You are looking at the envelope spectrum of a bearing's vibration signal. The marked vertical lines are the theoretical fault frequencies for the outer race, inner race, rolling elements, and cage. Classify the bearing condition as one of: normal, inner_race, outer_race, ball.
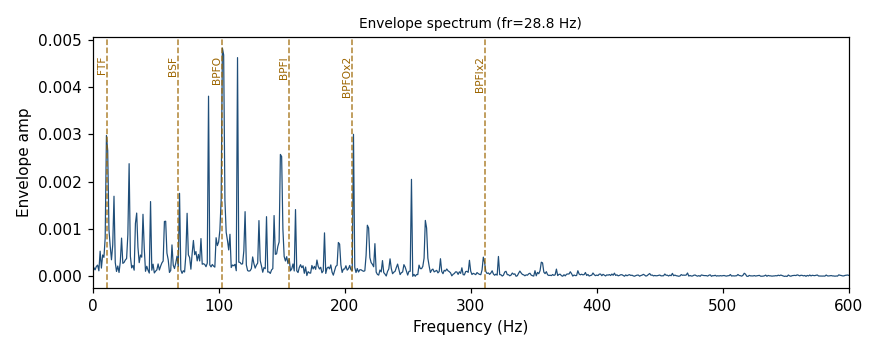
Answer: outer_race